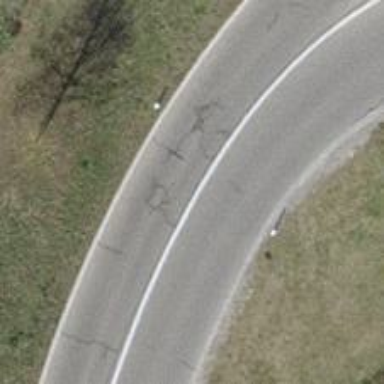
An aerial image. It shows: Asphalt road with secondary link designation.